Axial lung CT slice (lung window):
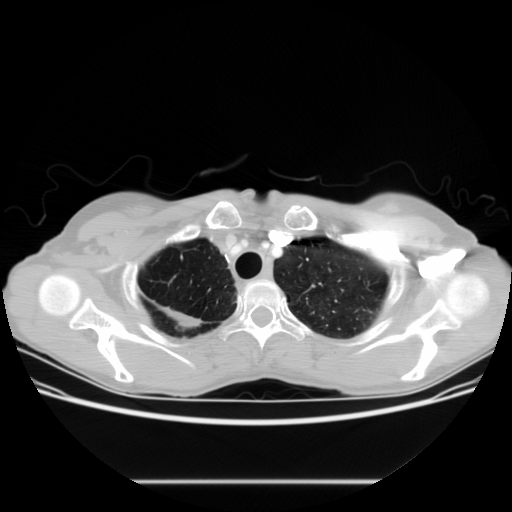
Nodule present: no